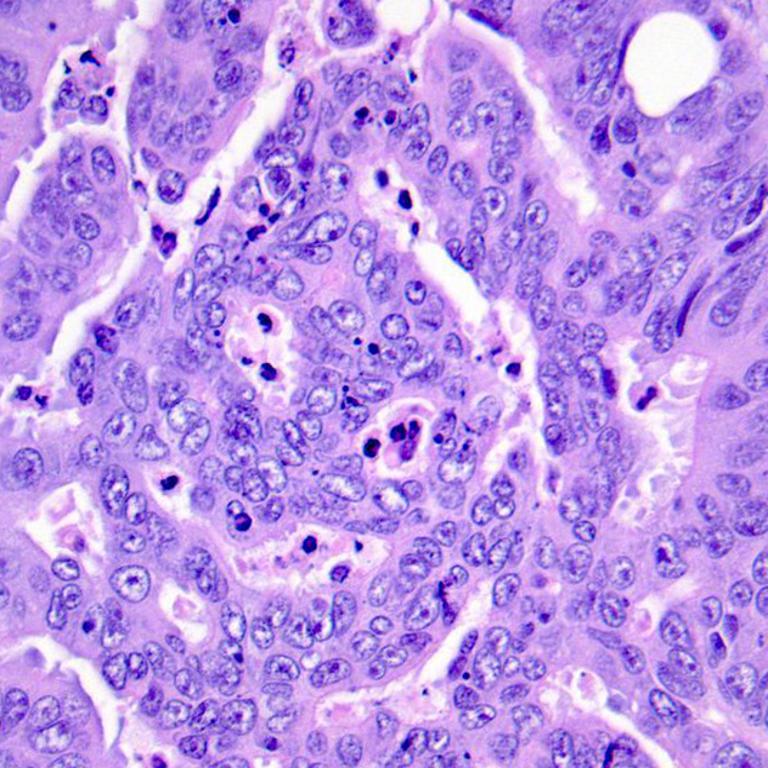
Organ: colon
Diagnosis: adenocarcinomas